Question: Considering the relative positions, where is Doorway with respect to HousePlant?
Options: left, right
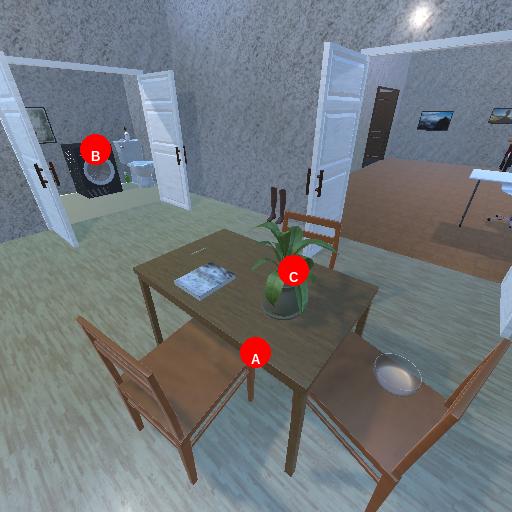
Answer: left